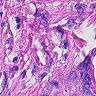
Metastatic tissue present: yes